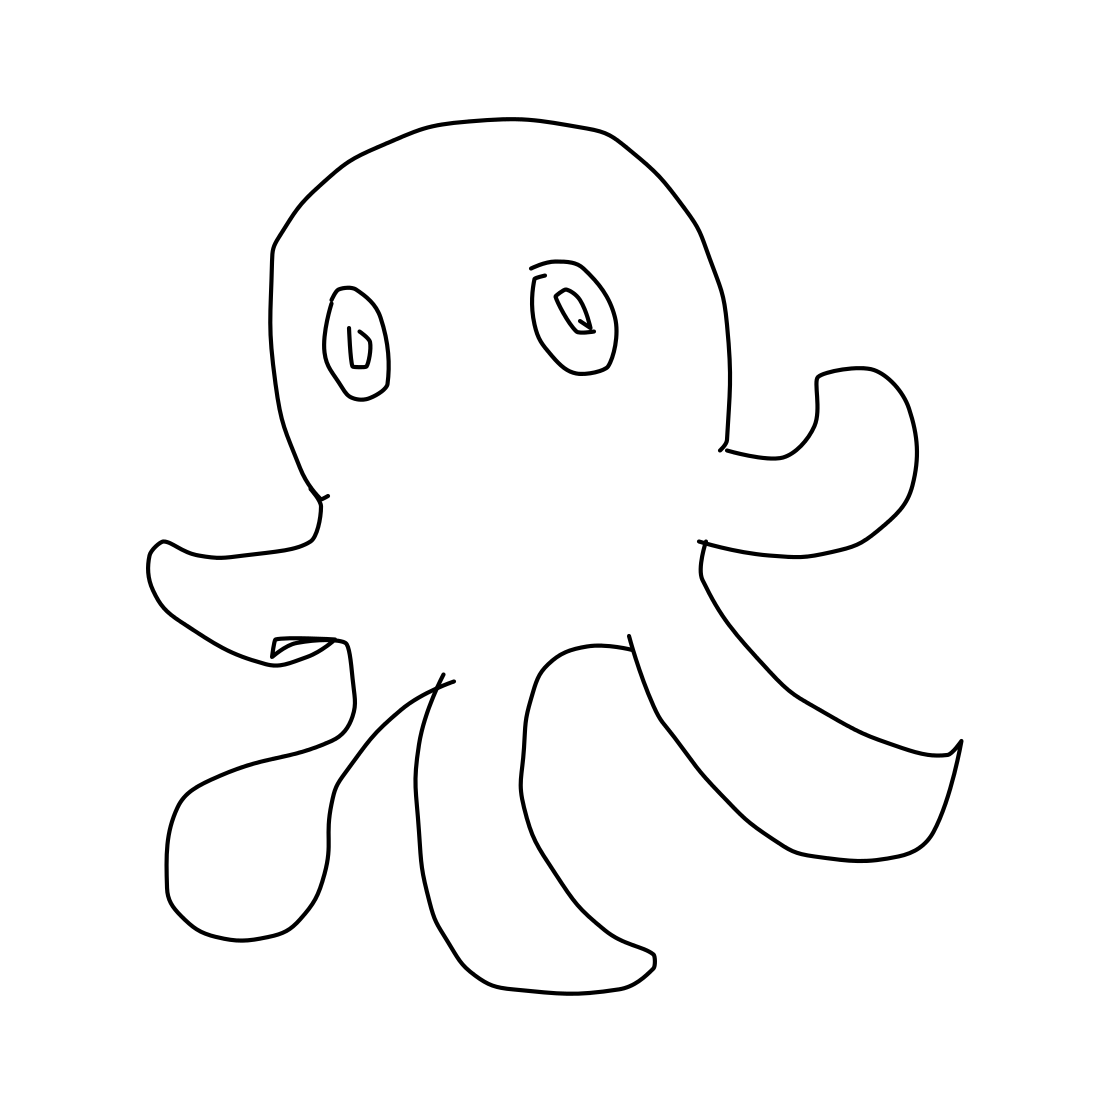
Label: octopus